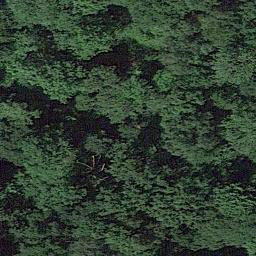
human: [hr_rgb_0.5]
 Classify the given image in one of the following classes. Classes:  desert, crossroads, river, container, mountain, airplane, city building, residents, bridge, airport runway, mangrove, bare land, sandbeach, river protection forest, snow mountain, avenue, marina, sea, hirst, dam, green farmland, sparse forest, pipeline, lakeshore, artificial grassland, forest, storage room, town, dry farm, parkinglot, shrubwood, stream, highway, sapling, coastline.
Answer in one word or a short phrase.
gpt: forest